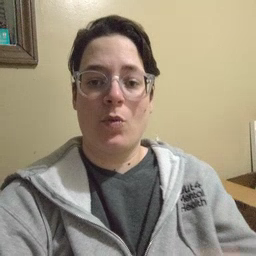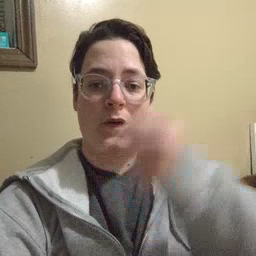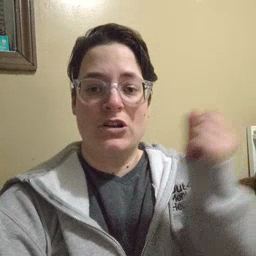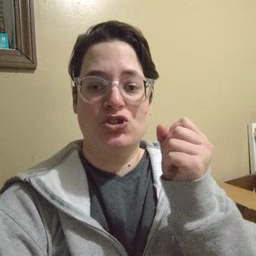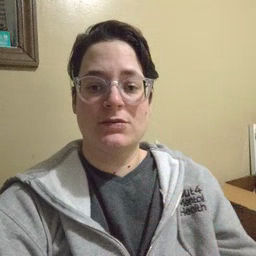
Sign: refrigerator